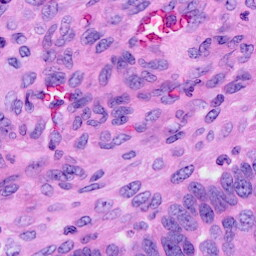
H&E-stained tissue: Ovarian